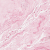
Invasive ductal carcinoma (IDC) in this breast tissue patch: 0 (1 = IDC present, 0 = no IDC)